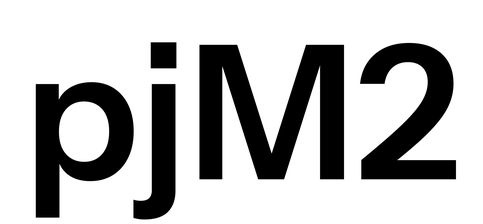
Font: InstrumentSans_SemiBold